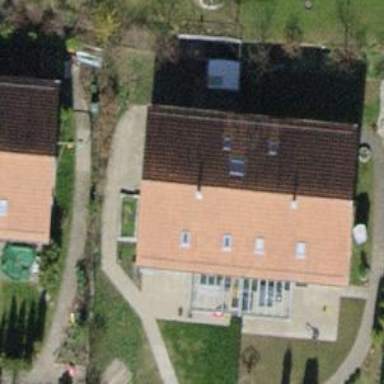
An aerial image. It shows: Semidetached house with gabled roof.